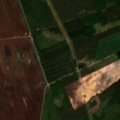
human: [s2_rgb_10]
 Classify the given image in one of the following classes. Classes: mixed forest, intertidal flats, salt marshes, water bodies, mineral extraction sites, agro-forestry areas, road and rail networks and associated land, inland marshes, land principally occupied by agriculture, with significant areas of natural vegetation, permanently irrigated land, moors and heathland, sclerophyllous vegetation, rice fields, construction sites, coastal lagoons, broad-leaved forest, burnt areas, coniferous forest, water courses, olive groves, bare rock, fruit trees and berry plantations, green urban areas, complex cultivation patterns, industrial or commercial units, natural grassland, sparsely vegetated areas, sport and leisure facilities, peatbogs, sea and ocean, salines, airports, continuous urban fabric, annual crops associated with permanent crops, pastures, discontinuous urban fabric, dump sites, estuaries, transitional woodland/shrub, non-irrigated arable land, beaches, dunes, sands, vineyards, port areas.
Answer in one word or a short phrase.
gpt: land principally occupied by agriculture, with significant areas of natural vegetation, broad-leaved forest, coniferous forest, mixed forest, transitional woodland/shrub